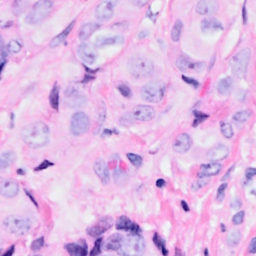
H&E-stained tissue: Breast